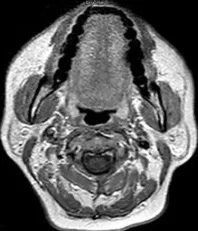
At 2-month follow-up, sagittal T1-weighted.
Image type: radiology (mri)